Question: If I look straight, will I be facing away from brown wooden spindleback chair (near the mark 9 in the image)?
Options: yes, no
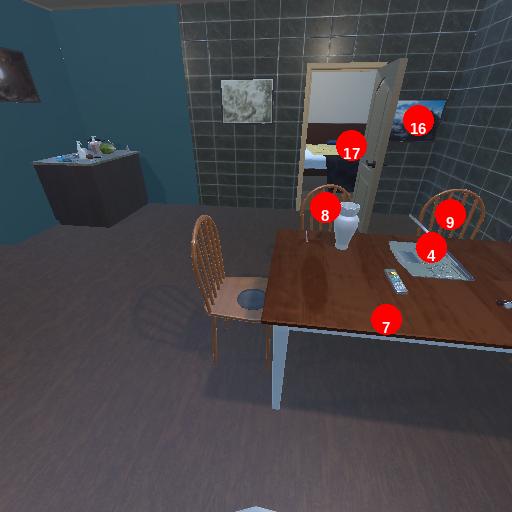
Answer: yes